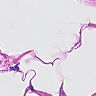
Metastatic tissue present: no